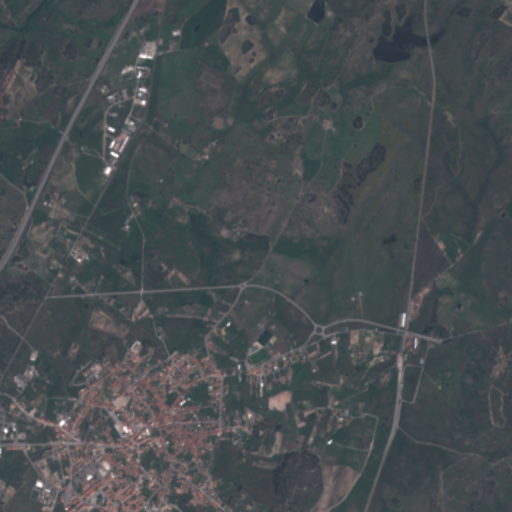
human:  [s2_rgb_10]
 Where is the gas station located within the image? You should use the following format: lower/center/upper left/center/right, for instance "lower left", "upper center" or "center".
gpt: The gas station is located in the lower left of the image.
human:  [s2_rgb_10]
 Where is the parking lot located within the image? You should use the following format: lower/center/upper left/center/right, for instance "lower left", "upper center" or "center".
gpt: The parking lot is located in the lower left of the image.
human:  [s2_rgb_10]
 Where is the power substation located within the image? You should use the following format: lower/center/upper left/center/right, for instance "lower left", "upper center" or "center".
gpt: The power substation is located in the lower left of the image.
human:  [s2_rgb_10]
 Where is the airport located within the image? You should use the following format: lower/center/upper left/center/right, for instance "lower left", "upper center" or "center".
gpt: There is no airport in the image.